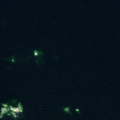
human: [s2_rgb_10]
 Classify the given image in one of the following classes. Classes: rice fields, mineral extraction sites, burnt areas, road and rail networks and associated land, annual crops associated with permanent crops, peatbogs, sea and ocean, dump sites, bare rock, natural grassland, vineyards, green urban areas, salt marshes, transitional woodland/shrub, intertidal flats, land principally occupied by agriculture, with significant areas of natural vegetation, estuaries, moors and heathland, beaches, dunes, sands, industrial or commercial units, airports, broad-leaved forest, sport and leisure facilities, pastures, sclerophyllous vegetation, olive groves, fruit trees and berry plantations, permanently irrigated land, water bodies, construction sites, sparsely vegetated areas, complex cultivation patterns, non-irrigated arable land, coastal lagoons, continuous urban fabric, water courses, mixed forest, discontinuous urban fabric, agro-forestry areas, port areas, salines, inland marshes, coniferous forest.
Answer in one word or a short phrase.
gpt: sea and ocean